Field crop: tomato
Growth stage: 1
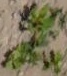
Species: portulaca